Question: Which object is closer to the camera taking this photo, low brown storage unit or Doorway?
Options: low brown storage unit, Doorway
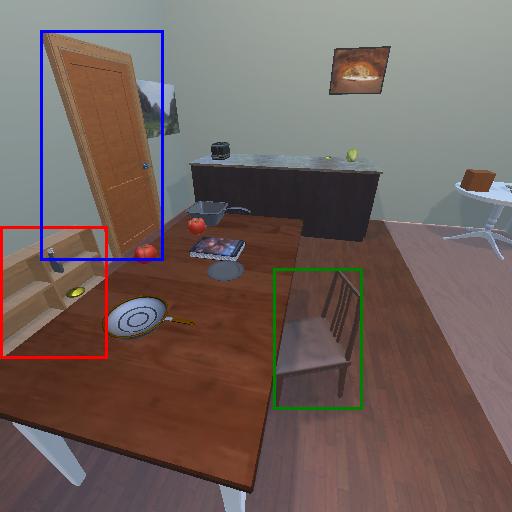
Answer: low brown storage unit